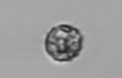
Label: coccolithophorid